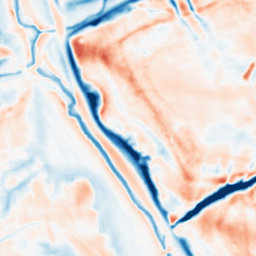
Category: multiscale
Decomposition family: dog_multiscale
Decomposition parameters: sigma_ratio: 2
n_scales: 3
base_sigma: 1
Upsampling method: bilinear
Upsampling parameters: scale: 8
Upsampling scale: 8